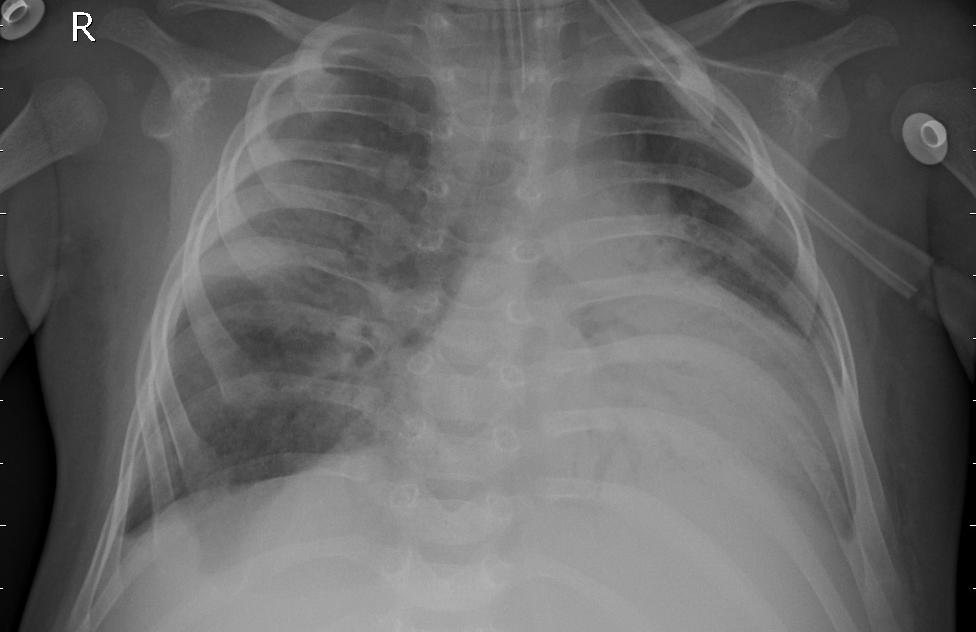
Diagnosis: PNEUMONIA